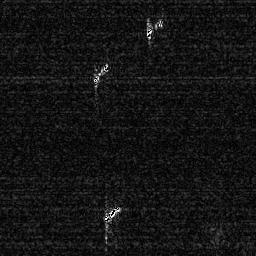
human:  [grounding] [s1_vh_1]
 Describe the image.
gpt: In the satellite image, there is  <ref>1 small ship </ref> <box>[[35, 23, 42, 32, 0]]</box> located at top,  <ref>1 medium ship </ref> <box>[[55, 6, 64, 15, 0]]</box> located at top,  <ref>1 small ship </ref> <box>[[39, 79, 47, 87, 0]]</box> located at bottom.